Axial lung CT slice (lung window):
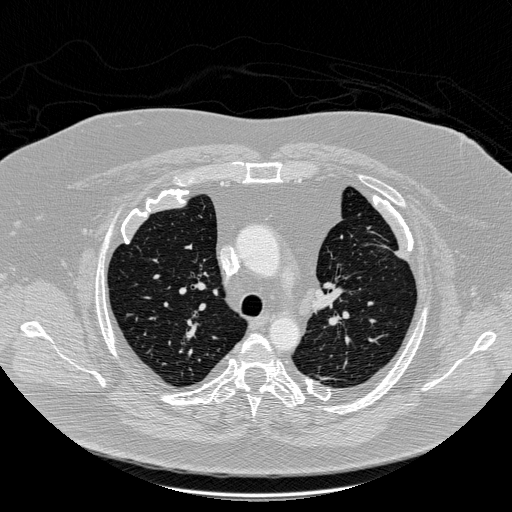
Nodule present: no